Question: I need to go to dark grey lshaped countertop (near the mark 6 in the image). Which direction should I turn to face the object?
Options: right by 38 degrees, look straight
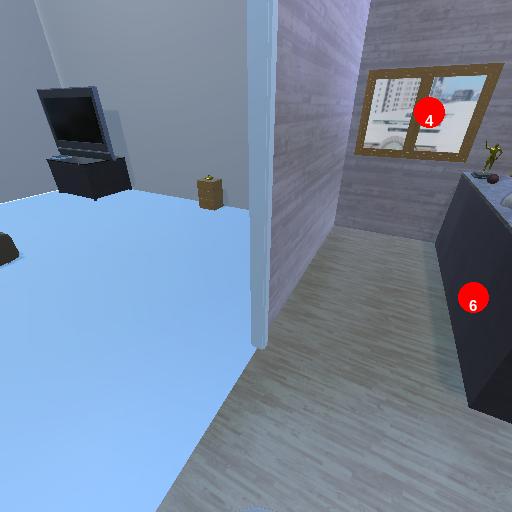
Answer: right by 38 degrees